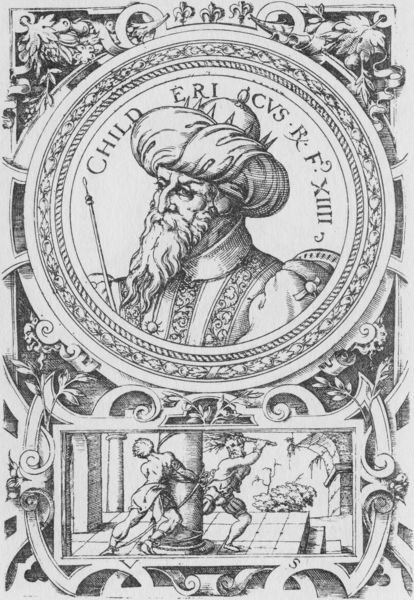
Titel: Bildnis von König Childerich II von Frankreich
Künstler: Virgil Solis
Institution: (Seriendruck)
Schlagwörter: blätter, kampf, kopf, mann, nackt, weiß, menschen, blume, blumen, grau, männer, nase, profil, rücken, schwarz, szene, säule, säulen, zeichnung, blick, muster, ornament, alt, bart, augen, kragen, mensch, rahmen, vollbart, ärmel, bild, bildnis, herr, portrait, porträt, boden, gewand, mantel, reich, blatt, kreis, rund, stock, ranken, schrift, stab, grafik, graphik, könig, kartusche, inschrift, ornamente, verzierung, buch, medaillon, druck, radierung, stich, fliesen, gefangen, illustration, schwarzweiß, peitsche, herrscher, brokat, ranke, ecken, arabisch, schwarzw, sklave, teufel, lilien, kupferstich, turban, schlagen, islam, verzierungen, sklaven, szepter, sultan, latein, peitschen, lateinisch, umschrift, gefesselt, züchtigen, geißelung, geiselung, auspeitschen, geisseln, turnab, tüchtigewn, child, zihen, eri, blattlaub, childerich